Field crop: maize
Growth stage: 2
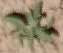
Species: atriplex